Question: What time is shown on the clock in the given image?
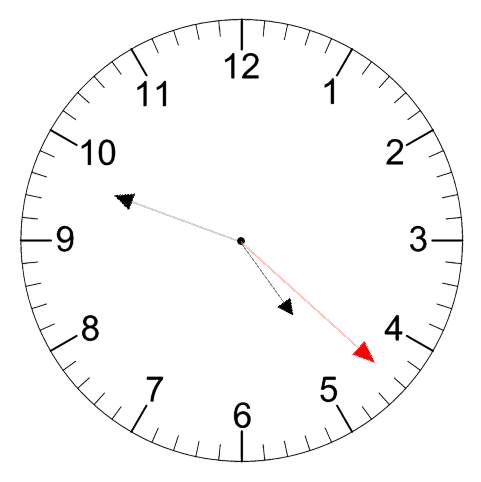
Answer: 04:48:22